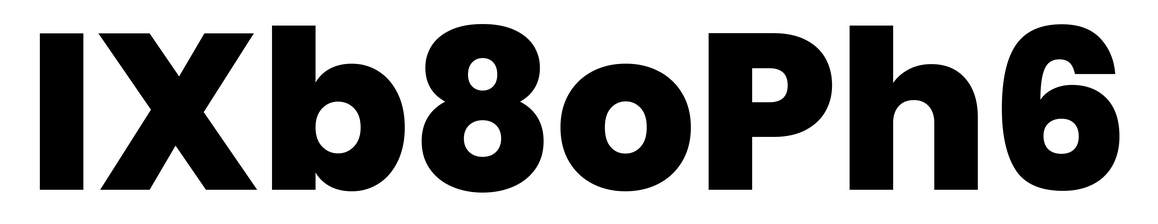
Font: Poppins-ExtraBold